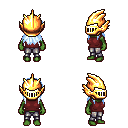
a pixel art fantasy rpg character, female body template, orc, green skin, maroon sleeveless shirt, metal pants, white cyan unkempt hairstyle, gold helm, four views (front, back, left, right), 2x2 character sprite sheet, small pixel art, hard edges, no anti-aliasing